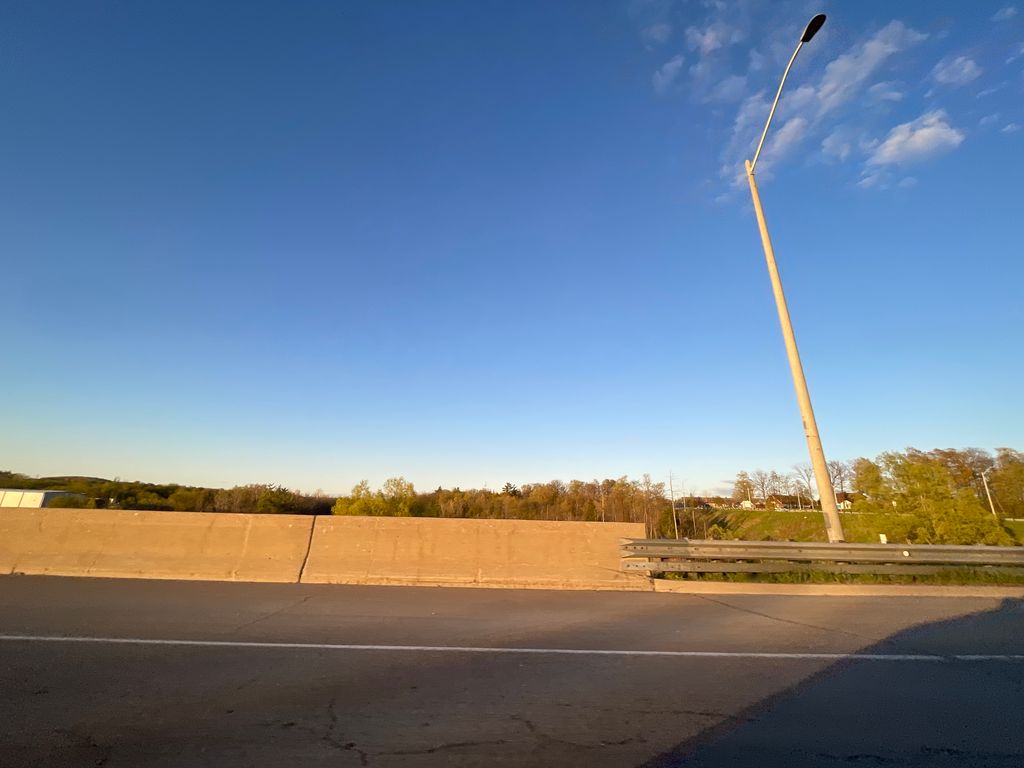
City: kitchener-waterloo